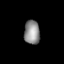
Tissue: lung
Cell type: Epithelial cells
Senescence score: 0.197
Nuclear area (px): 367
Mean DAPI intensity: 141.695